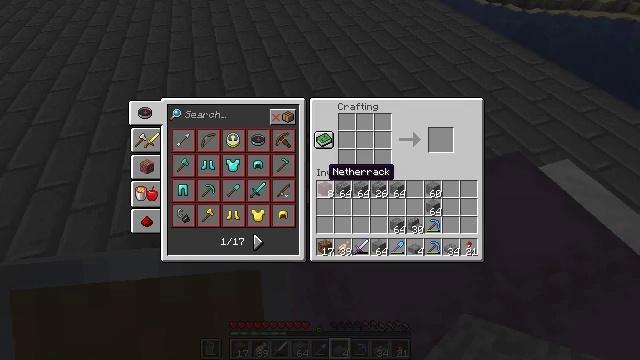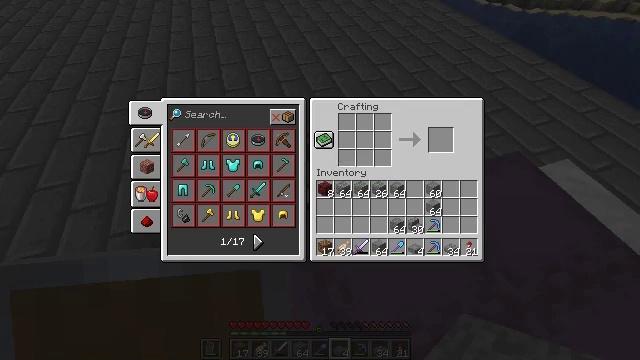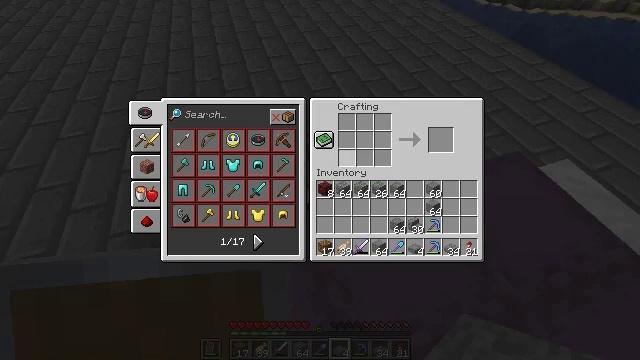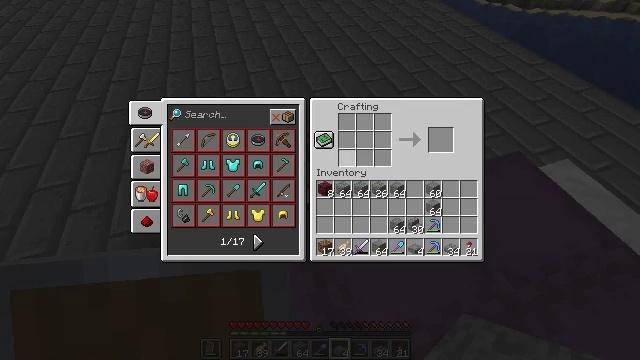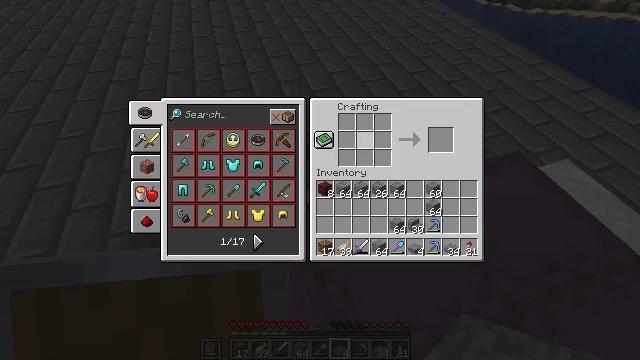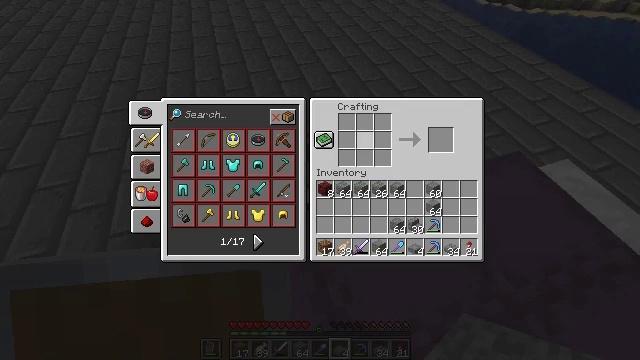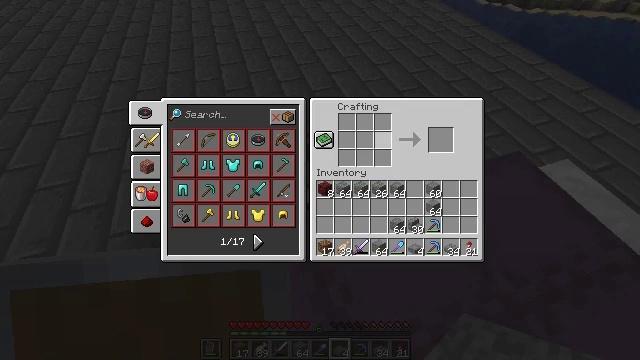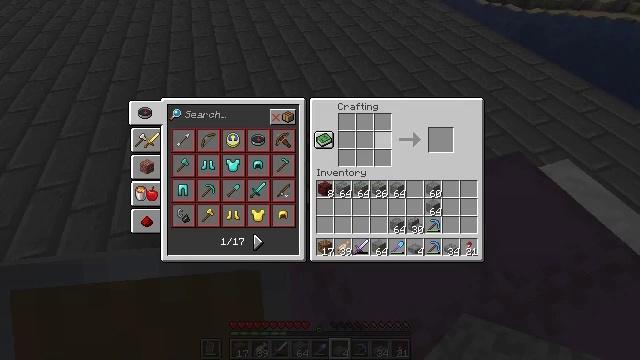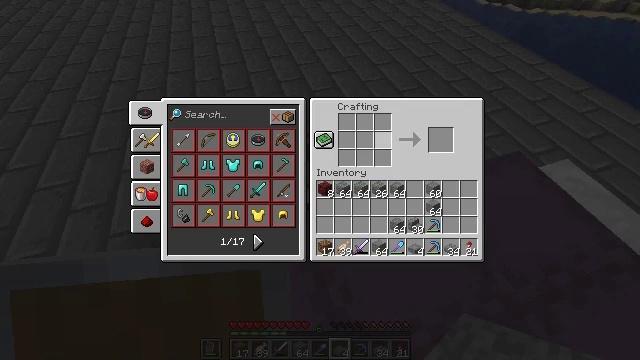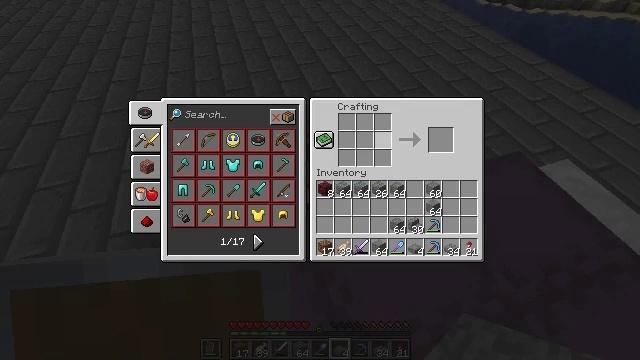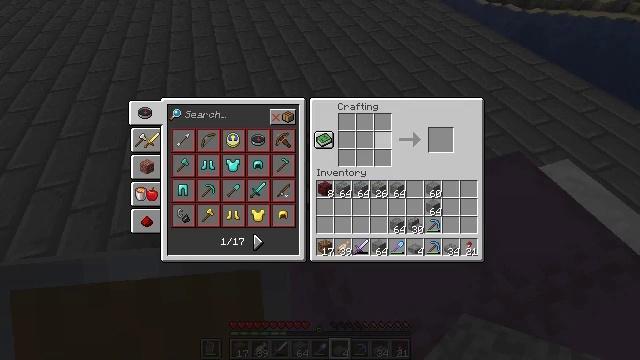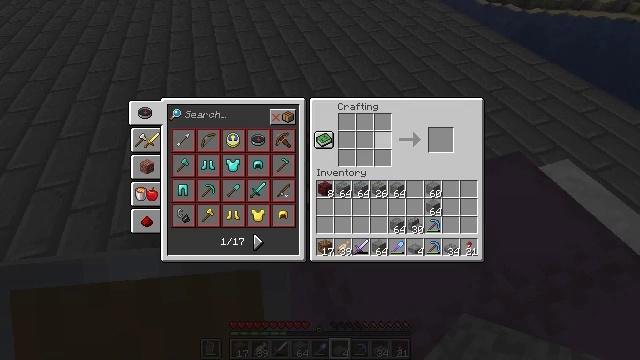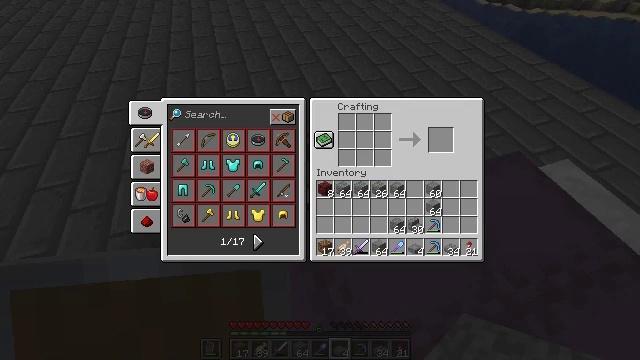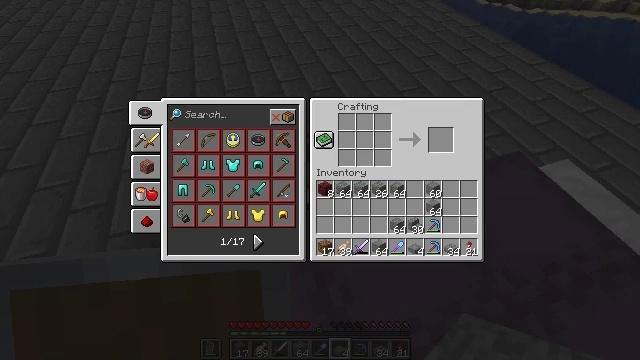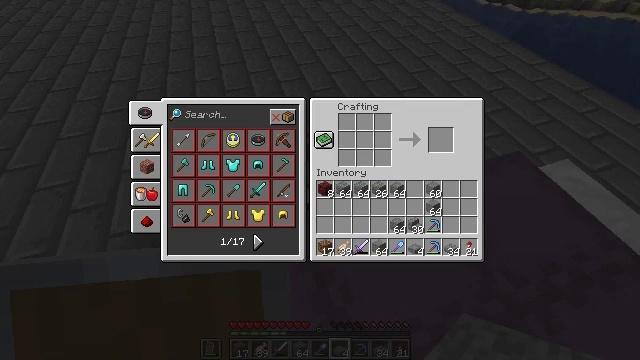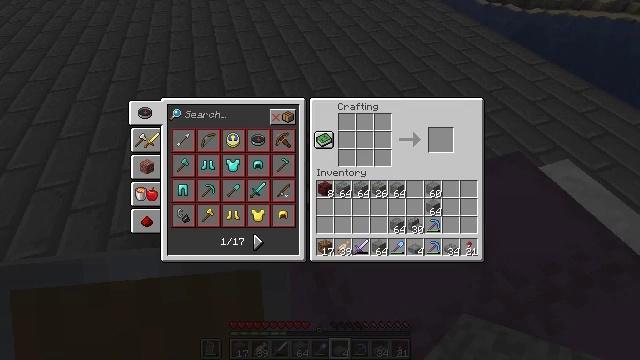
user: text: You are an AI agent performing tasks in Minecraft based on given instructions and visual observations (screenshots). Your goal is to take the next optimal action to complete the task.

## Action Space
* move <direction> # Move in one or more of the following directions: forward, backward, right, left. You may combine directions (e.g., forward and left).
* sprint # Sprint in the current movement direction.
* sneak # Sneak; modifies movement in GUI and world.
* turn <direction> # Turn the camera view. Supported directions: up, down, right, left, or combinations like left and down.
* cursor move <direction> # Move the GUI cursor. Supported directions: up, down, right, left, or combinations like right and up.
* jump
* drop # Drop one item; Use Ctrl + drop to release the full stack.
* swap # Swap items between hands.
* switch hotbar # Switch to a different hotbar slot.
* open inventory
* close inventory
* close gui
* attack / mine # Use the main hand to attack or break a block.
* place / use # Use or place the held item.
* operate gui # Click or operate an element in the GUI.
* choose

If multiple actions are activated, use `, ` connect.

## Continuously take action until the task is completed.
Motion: motion action
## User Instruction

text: Form a stone slab with the crafting table.
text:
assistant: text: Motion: cursor move right and up
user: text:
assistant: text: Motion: cursor move right and up
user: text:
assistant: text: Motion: cursor move right and up
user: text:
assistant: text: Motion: no_op
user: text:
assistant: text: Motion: cursor move right
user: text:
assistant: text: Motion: cursor move right
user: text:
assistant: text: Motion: no_op
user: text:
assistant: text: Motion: no_op
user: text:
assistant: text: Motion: no_op
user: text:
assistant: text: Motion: no_op
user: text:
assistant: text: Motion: no_op
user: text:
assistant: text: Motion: no_op
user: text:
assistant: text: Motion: no_op
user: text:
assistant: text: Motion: no_op
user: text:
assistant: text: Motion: no_op
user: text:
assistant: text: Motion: no_op
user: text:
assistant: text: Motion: no_op
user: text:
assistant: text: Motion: no_op
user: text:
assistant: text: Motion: no_op
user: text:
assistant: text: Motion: no_op
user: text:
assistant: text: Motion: no_op
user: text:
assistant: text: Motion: sneak
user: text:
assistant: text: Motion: sneak
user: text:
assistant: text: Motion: sneak
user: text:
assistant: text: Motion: sneak
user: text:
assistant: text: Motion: sneak
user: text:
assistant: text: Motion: sneak
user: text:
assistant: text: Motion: sneak
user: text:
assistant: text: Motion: sneak, choose
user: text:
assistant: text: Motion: sneak, choose